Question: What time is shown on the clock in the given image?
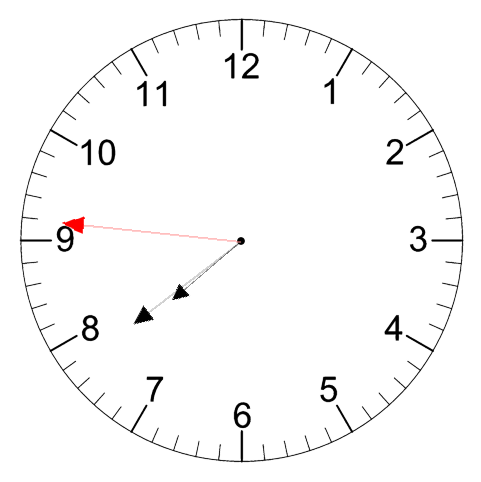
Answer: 07:38:46